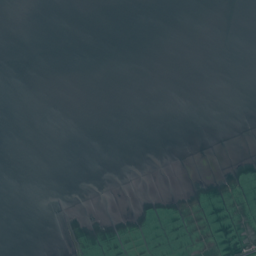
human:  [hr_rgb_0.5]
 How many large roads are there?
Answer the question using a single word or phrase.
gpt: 0

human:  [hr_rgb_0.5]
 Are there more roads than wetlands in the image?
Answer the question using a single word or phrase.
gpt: no

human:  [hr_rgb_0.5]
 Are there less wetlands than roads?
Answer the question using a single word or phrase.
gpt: no

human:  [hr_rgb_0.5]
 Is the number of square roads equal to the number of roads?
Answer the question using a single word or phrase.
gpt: no

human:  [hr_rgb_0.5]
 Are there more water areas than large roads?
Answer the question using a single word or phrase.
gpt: yes

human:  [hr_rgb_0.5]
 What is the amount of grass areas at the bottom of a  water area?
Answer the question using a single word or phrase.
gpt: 9

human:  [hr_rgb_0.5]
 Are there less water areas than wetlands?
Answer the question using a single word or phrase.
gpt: yes

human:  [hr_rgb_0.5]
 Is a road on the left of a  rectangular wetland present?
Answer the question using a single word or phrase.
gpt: no

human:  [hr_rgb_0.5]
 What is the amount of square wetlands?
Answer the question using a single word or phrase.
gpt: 0

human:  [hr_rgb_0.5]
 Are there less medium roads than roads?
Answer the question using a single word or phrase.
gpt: yes

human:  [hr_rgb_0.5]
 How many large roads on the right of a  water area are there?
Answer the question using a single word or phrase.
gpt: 0

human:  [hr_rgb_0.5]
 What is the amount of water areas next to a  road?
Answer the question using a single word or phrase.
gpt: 8

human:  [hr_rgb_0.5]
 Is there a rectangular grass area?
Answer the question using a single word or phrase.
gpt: yes

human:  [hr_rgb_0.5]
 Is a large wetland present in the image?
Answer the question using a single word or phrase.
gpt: yes

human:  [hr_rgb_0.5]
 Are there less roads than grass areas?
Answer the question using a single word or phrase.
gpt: yes

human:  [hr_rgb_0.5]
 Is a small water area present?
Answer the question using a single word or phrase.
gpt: no

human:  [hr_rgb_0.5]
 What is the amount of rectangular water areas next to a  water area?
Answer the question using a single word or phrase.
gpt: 0

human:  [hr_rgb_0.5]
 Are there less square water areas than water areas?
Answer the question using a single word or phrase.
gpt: yes

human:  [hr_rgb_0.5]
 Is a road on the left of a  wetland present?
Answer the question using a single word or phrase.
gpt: no

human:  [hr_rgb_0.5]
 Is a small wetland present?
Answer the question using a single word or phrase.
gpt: yes

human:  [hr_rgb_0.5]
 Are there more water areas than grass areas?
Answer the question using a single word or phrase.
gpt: no

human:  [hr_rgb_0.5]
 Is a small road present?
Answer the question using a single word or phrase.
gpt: yes

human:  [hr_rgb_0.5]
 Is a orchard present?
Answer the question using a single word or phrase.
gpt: yes

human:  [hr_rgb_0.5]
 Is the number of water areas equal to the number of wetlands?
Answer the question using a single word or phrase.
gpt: no

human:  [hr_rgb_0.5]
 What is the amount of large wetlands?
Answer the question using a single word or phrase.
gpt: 25

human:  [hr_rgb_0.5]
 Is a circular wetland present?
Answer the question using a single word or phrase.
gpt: no

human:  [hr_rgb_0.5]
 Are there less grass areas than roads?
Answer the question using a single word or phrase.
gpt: no

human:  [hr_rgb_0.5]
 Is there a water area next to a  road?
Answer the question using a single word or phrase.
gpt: yes

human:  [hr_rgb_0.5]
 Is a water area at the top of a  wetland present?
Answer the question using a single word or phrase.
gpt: no

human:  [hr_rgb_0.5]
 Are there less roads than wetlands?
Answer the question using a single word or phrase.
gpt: yes

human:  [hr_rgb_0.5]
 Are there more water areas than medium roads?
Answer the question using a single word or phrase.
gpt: yes

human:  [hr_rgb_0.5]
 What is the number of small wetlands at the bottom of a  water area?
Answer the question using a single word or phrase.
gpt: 1

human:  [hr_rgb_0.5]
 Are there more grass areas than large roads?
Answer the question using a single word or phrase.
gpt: yes

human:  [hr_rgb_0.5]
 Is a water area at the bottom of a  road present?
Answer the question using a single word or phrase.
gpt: no

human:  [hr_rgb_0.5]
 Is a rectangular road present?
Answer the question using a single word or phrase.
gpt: no

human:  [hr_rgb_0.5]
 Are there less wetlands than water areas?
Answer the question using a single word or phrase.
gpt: no